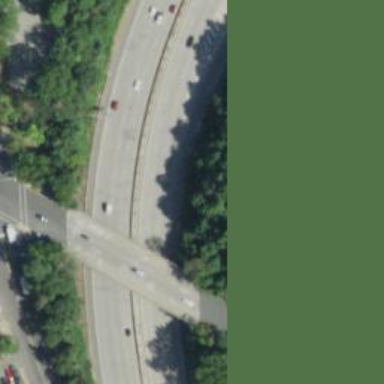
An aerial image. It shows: Motorway junction.